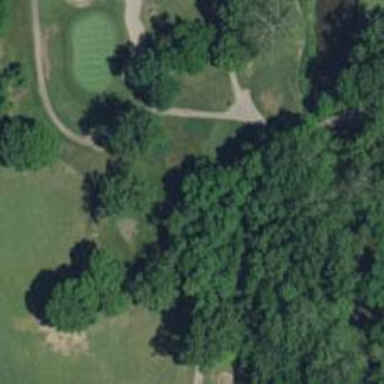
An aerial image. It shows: Footway that resembles golf path.